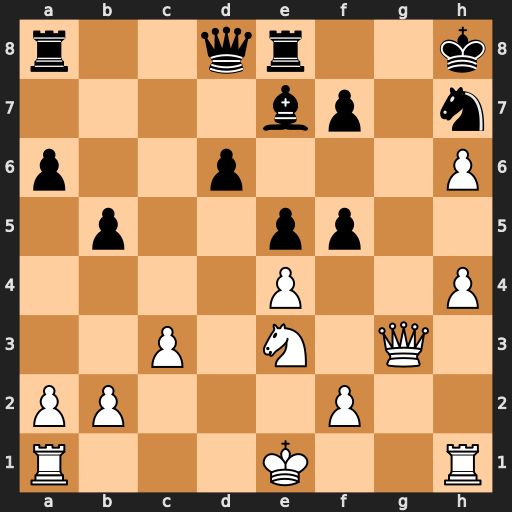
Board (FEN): r2qr2k/4bp1n/p2p3P/1p2pp2/4P2P/2P1N1Q1/PP3P2/R3K2R
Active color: w
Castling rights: KQ
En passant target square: -
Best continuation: Qg7#